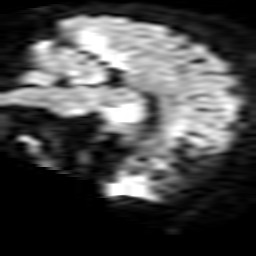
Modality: TRACE
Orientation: sagittal
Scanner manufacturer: philips
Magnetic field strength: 1.5 T
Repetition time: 3.095 s
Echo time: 0.06202 s